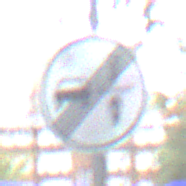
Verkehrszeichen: EndeVerbotUeberholenEinspurigeFahrzeuge
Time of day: MorningAfternoon
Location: Outdoor (Urban)
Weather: Overcast
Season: NotSpecified
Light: Natural